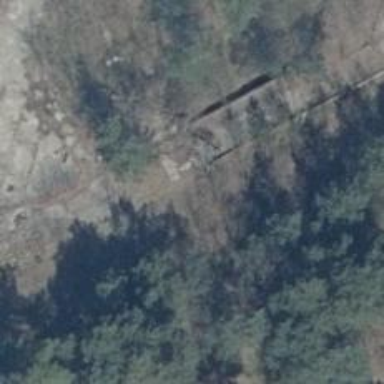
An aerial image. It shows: Disused railway.